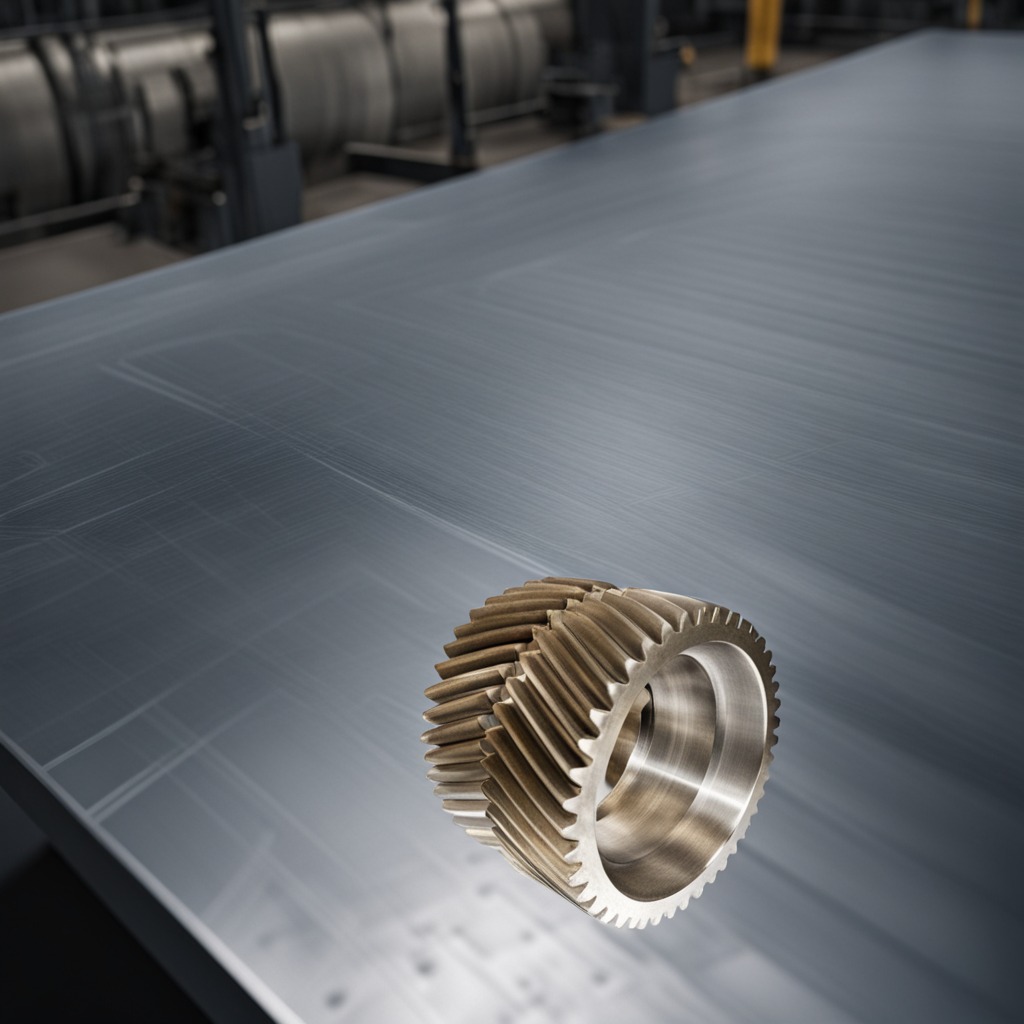
A steel gear with teeth is lying on a cold steel table in a mining workshop.